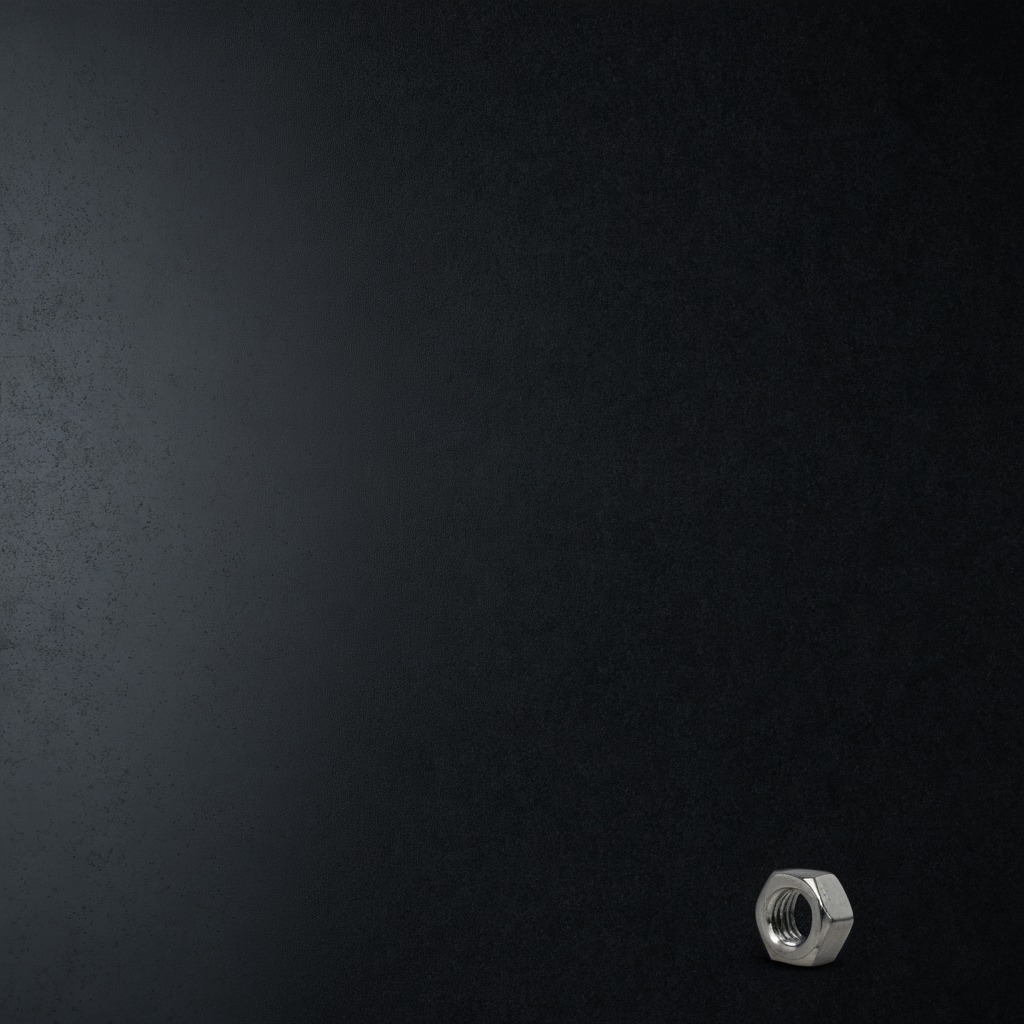
A metal nut is lying on a clean granite tabletop covered with a black rubber mat inside a workshop at night dim ambient light soft shadows worn but beneath the mat